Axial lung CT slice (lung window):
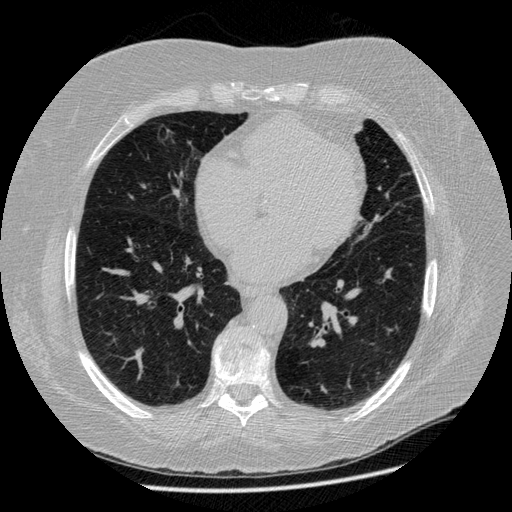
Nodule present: no